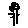
Label: tree